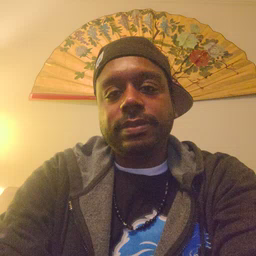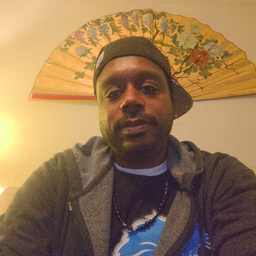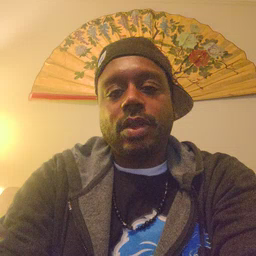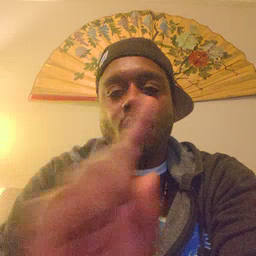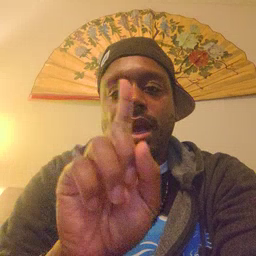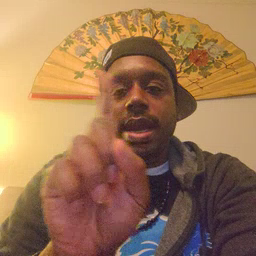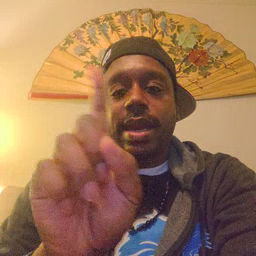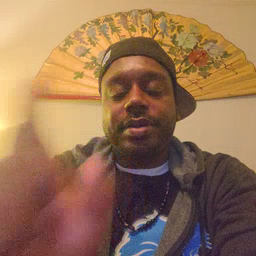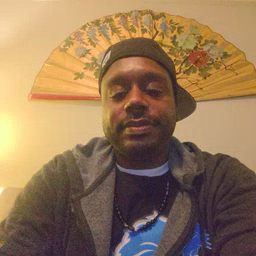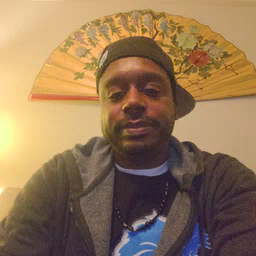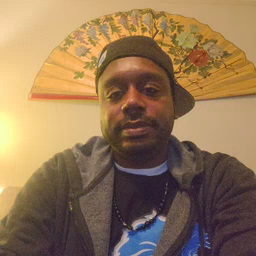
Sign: where